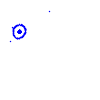
Particle: kaon